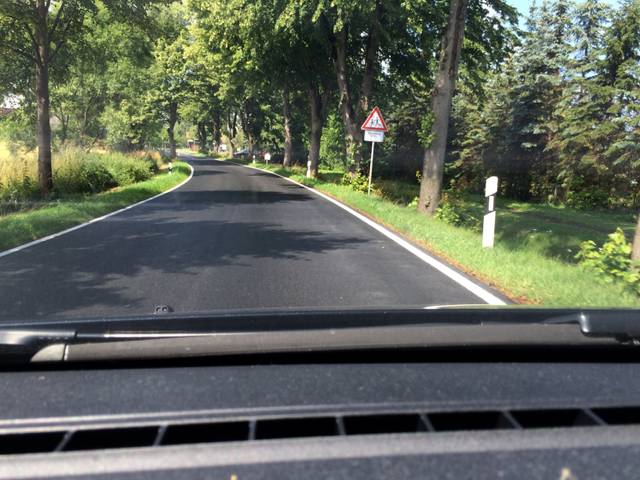
Region: Germany
Coordinates: 54.332, 12.842